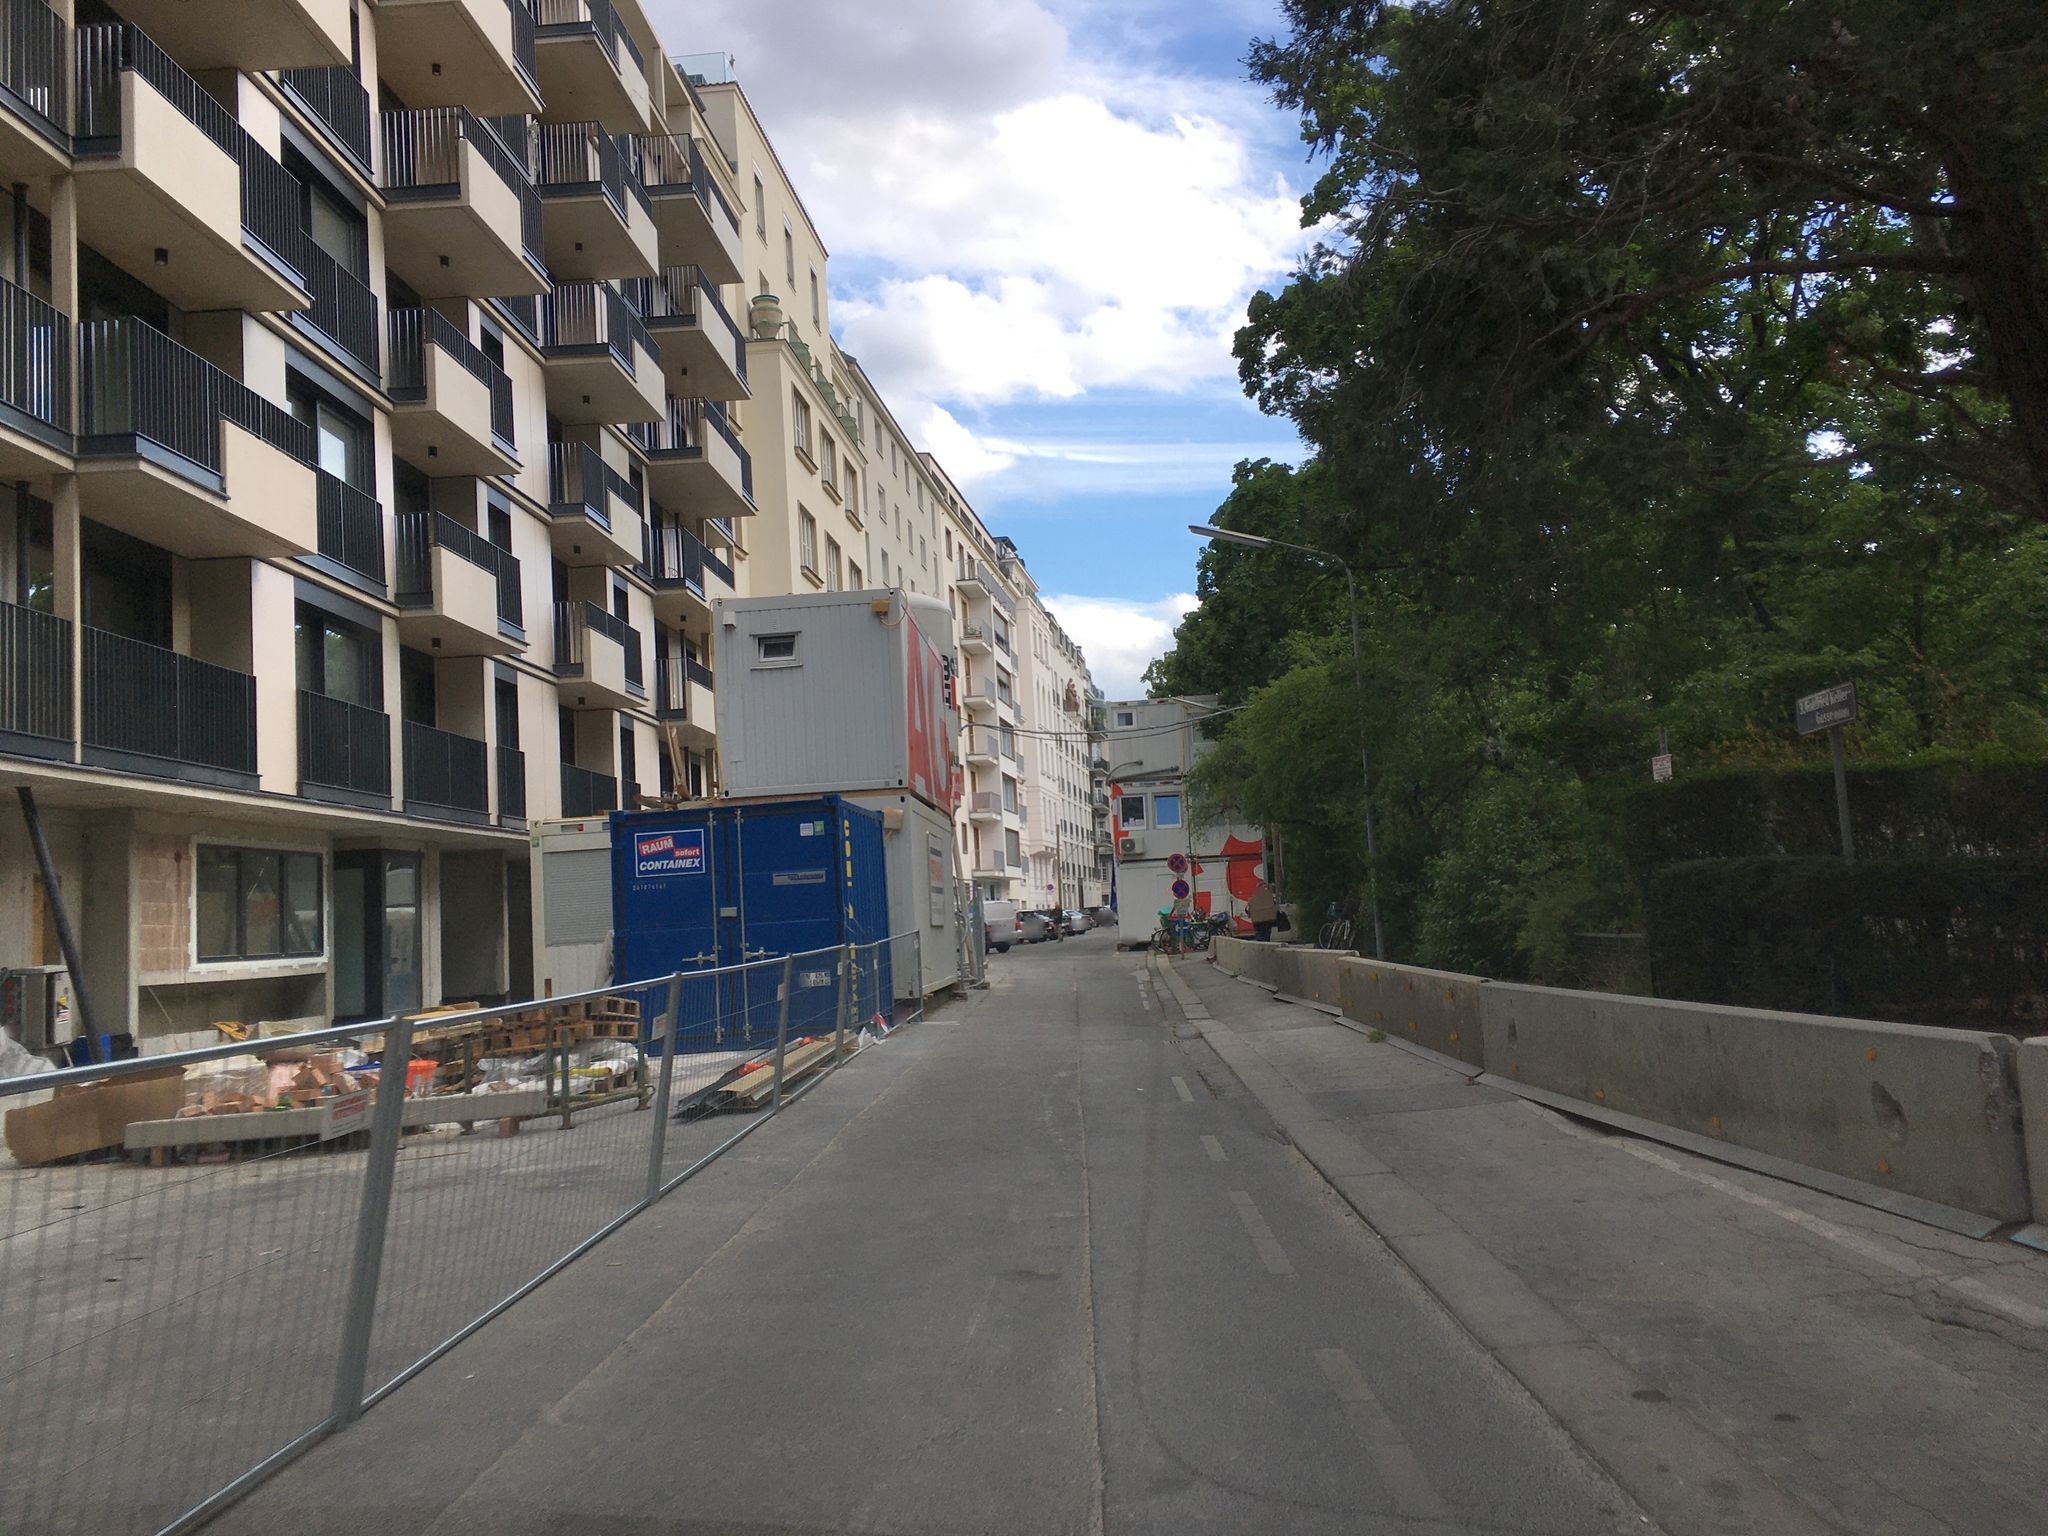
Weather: cloudy
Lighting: day
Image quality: good
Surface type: cycling surface
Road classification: residential
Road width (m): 9, 8.7
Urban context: urban centre
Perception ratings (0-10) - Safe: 3.61, Lively: 3.02, Beautiful: 1.17, Boring: 6.7, Depressing: 8.18, Wealthy: 3.68